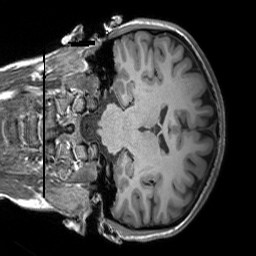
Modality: T1w
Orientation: coronal
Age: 22
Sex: female
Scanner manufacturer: siemens
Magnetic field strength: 3 T
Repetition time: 1.9 s
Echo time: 0.00252 s